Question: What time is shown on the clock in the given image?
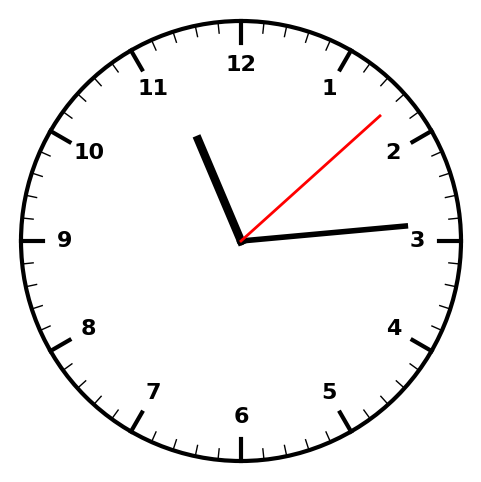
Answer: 11:14:08